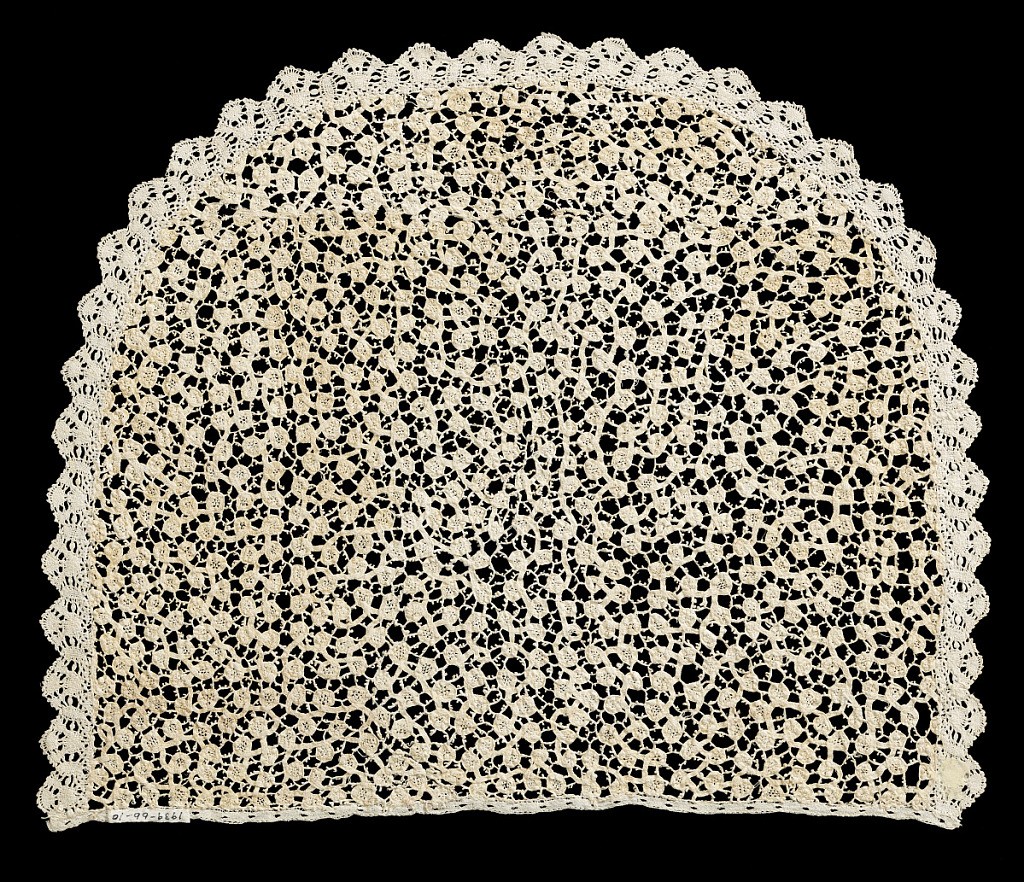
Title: Cap crown
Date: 18th century
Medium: linen Technique: lace of early premade tape with needle work fillings, edged on three sides with bobbin lace
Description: Design of cap crown with premade tape forming loops and filled in with needle work stitches. The tape loops are held together with needle stitches and the cap crown is edged on three sides with bobbin lace.